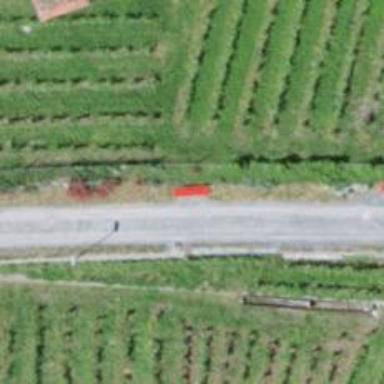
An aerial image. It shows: Red bench.